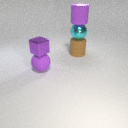
large cyan metal sphere behind small purple metal cube